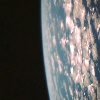
Label: cloud